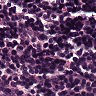
Metastatic tissue present: no